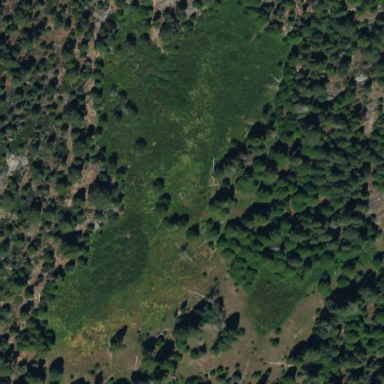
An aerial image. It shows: Wet meadow with wood vegetation.